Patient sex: F
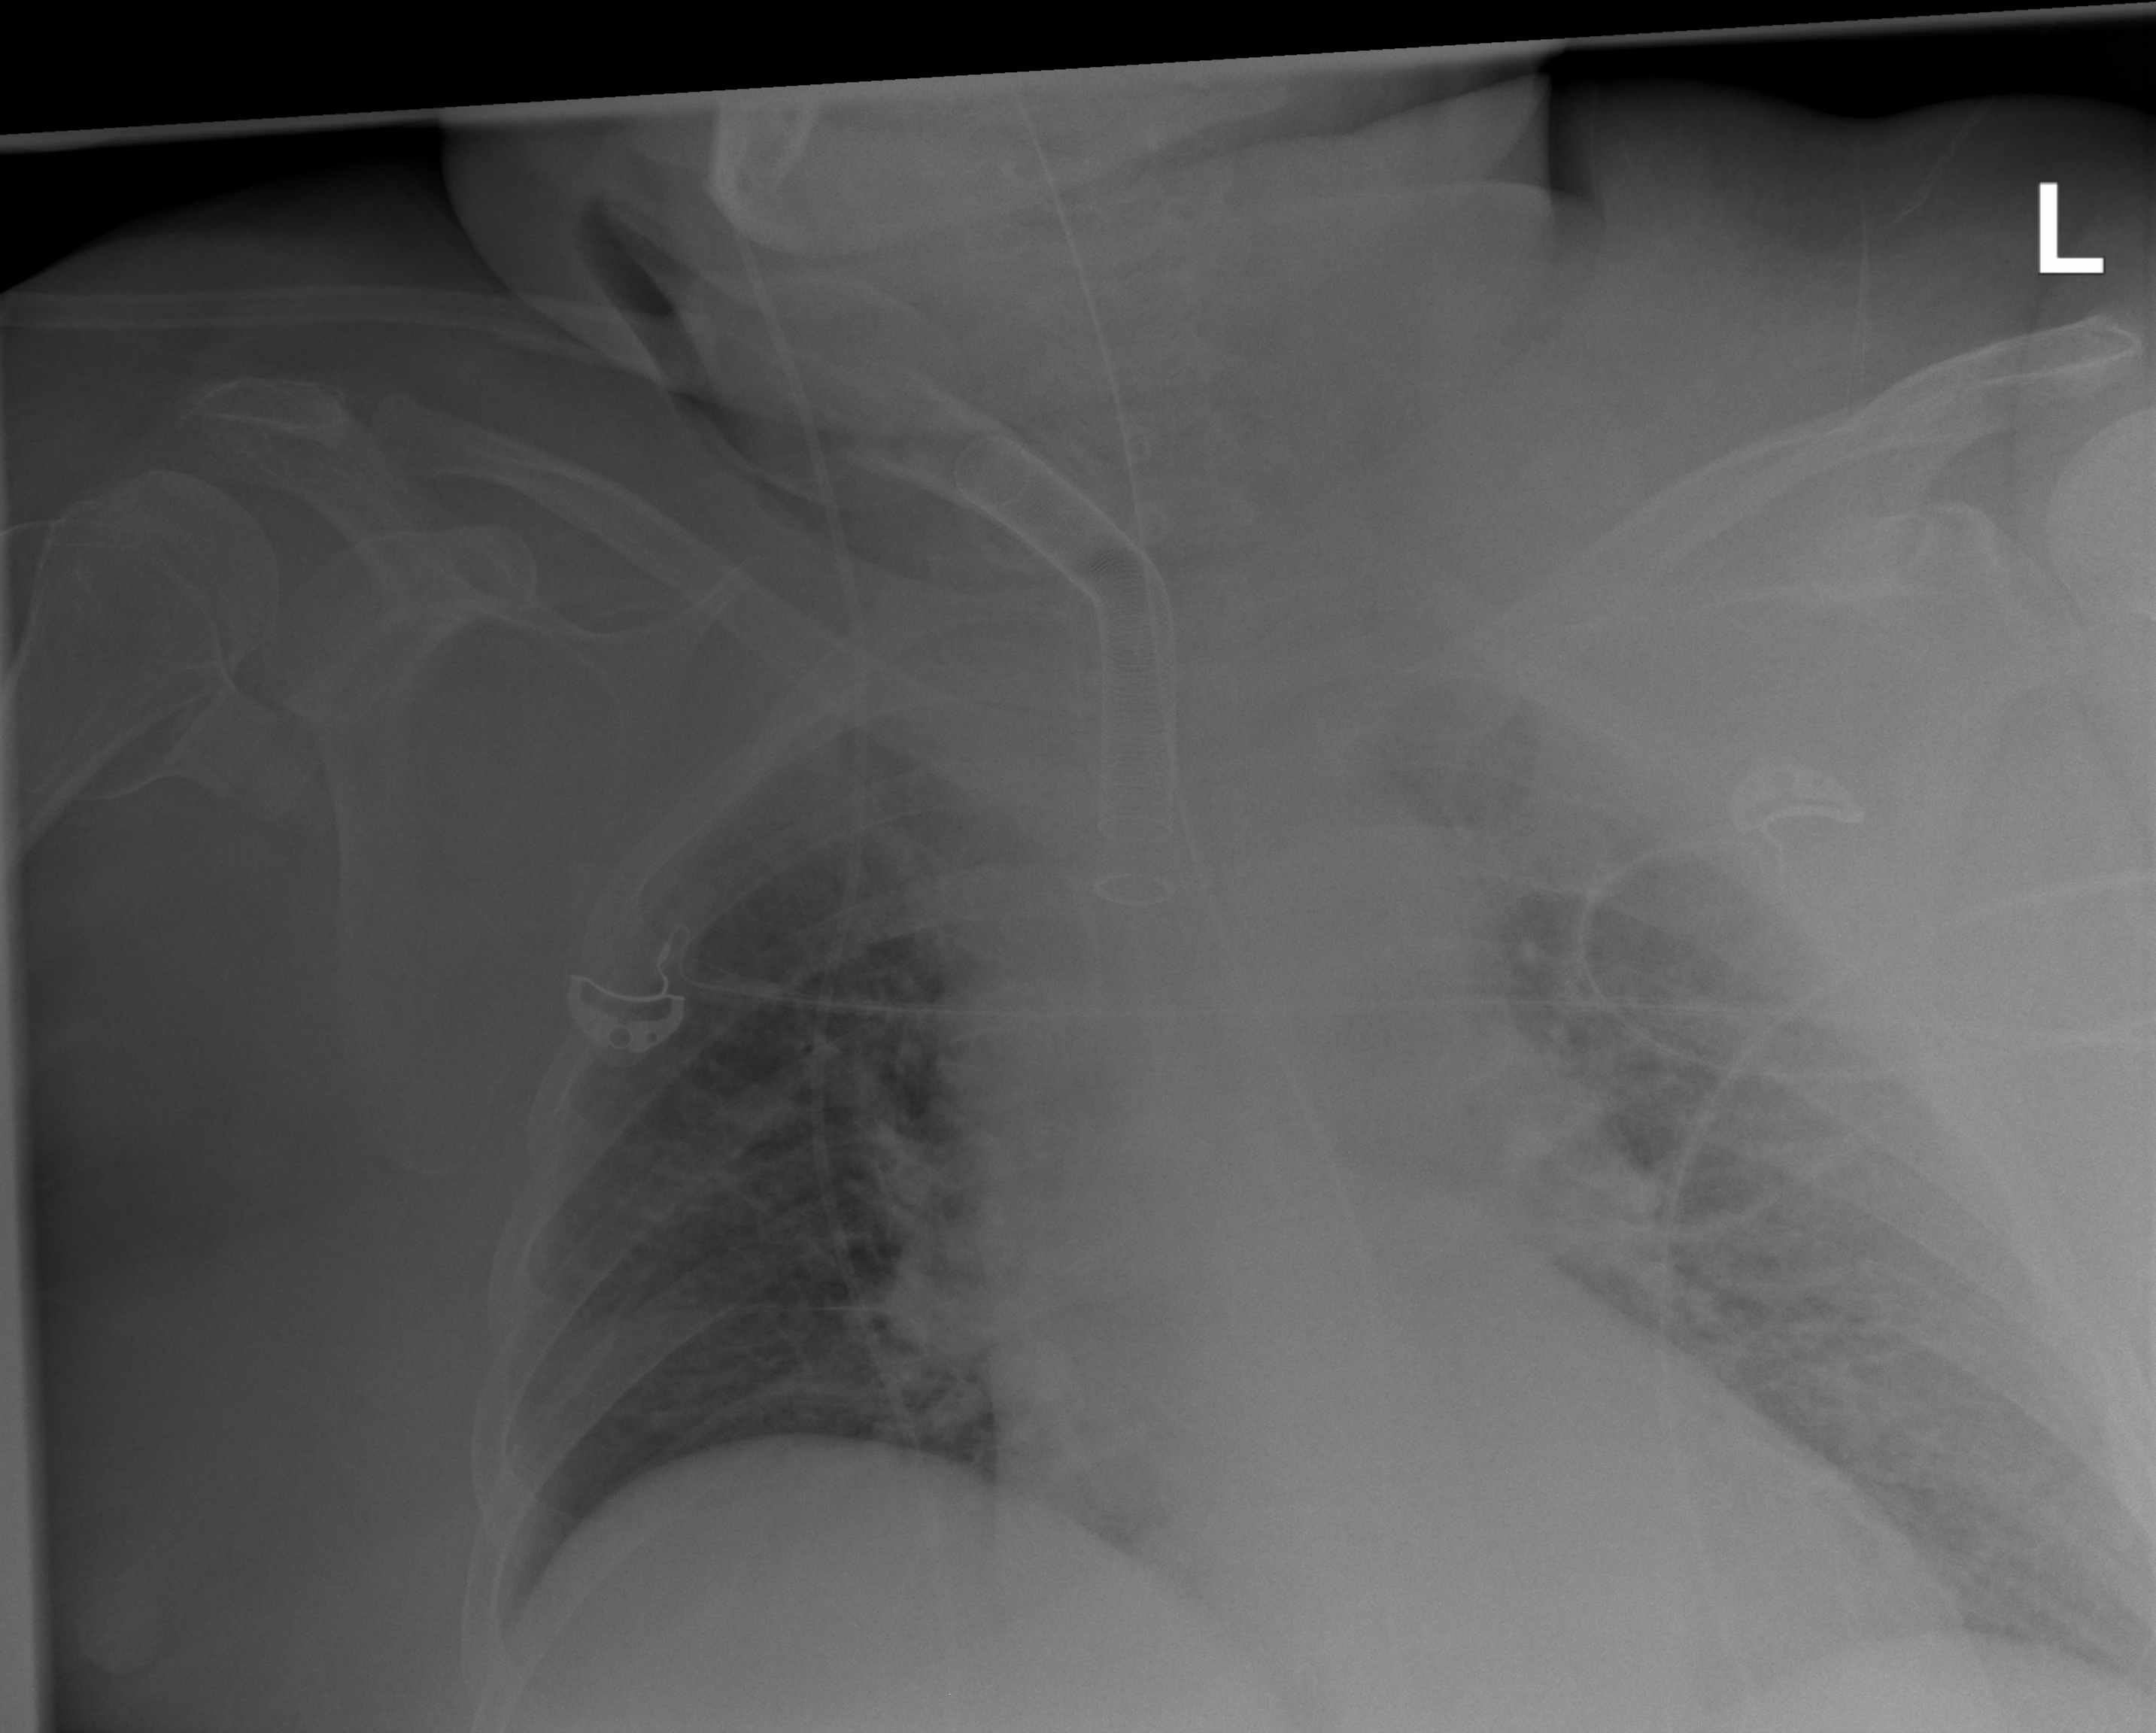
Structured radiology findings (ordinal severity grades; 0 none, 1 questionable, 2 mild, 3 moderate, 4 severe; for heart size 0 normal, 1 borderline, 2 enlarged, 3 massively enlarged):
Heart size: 0
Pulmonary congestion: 2
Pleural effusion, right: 0
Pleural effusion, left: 0
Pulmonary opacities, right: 0
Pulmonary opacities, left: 0
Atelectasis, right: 2
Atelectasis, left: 2